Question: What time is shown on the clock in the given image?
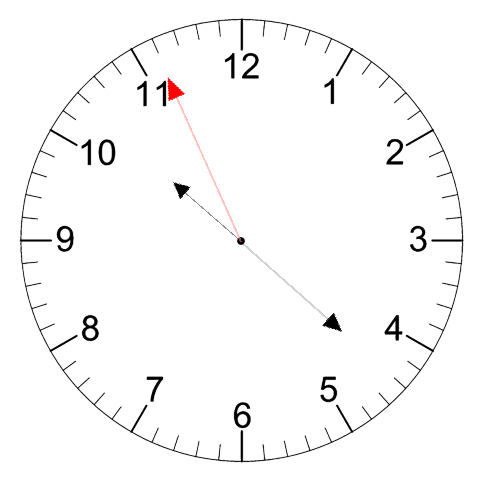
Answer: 10:21:56